Question: Count the number of objects in the diagram.
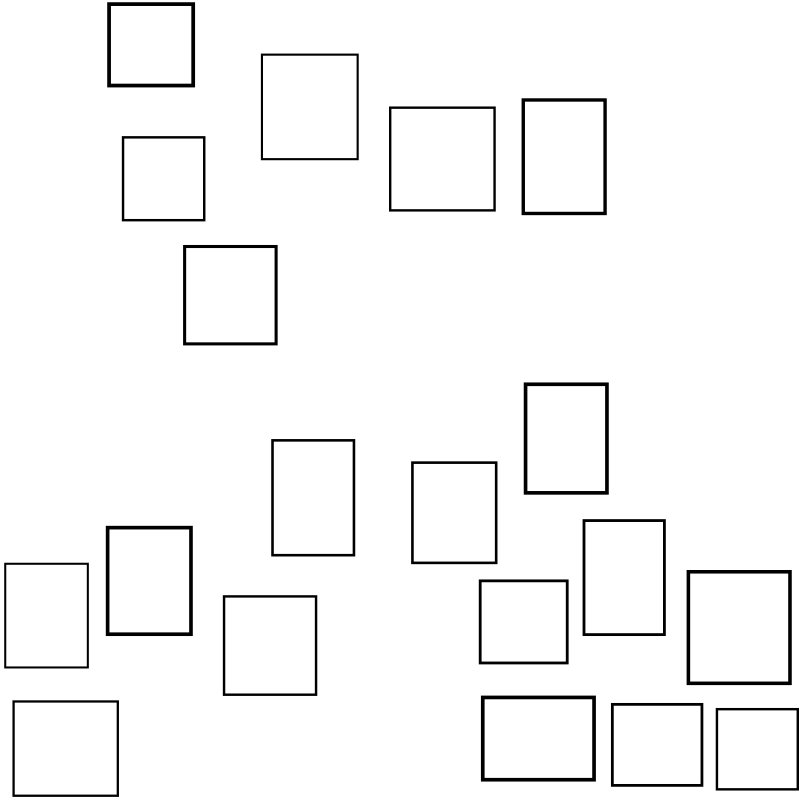
Answer: 19